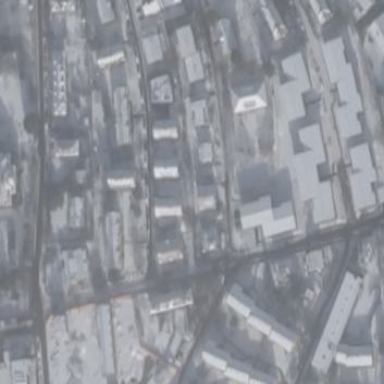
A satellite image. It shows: Residential area with apartments.